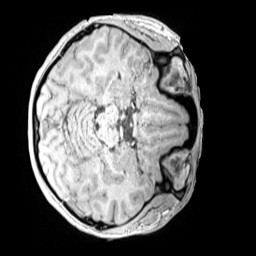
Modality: MP2RAGE
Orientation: axial
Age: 13
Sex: female
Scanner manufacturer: siemens
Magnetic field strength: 3 T
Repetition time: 4 s
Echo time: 0.00299 s